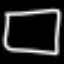
Label: square